Field crop: tomato
Growth stage: 1
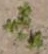
Species: portulaca